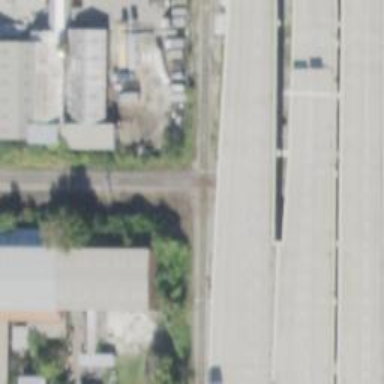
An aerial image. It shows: Railway crossing.